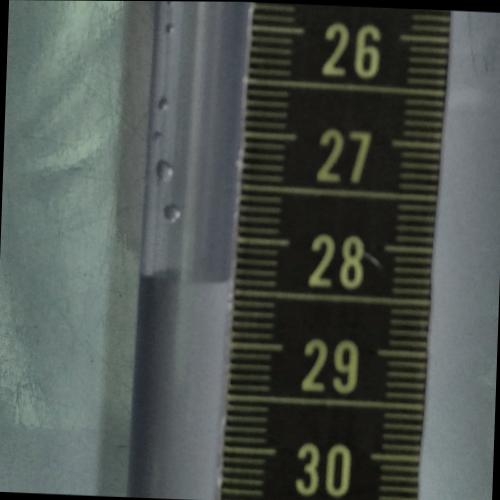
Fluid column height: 28.4 cm